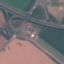
Land use / land cover class: Highway